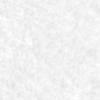
Label: no_change